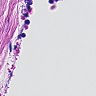
Metastatic tissue present: no